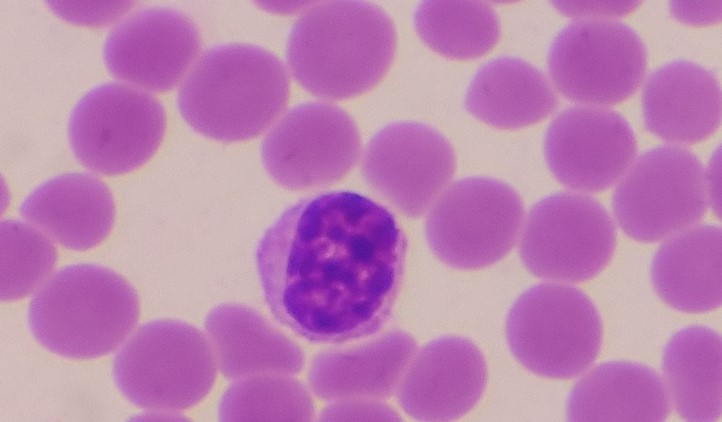
White blood cell type: Lymphocyte